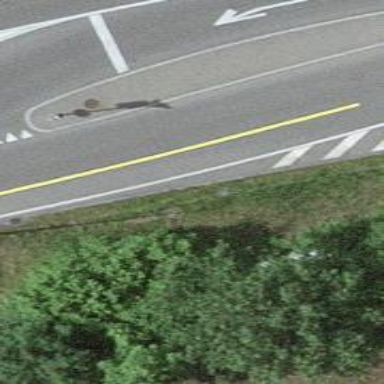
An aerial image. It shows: Primary road with asphalt surface and designated cycle lane.